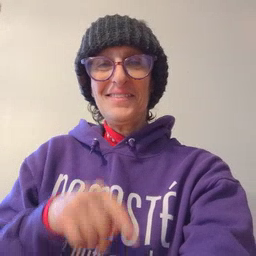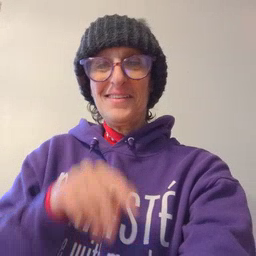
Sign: down